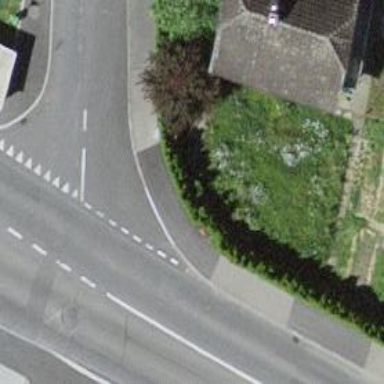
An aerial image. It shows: Post box is visible.